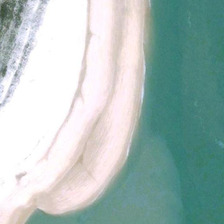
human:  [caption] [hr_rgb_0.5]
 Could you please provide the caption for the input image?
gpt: yellow beach is near a piece of green ocean .

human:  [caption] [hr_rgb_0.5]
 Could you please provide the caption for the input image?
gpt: yellow beach is near a piece of green ocean .

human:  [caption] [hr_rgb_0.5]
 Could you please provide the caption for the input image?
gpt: yellow beach is near a piece of green ocean .

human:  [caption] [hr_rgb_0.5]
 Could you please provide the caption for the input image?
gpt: yellow beach is near a piece of green ocean .

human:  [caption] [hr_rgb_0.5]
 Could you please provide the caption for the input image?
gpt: yellow beach is near a piece of green ocean .